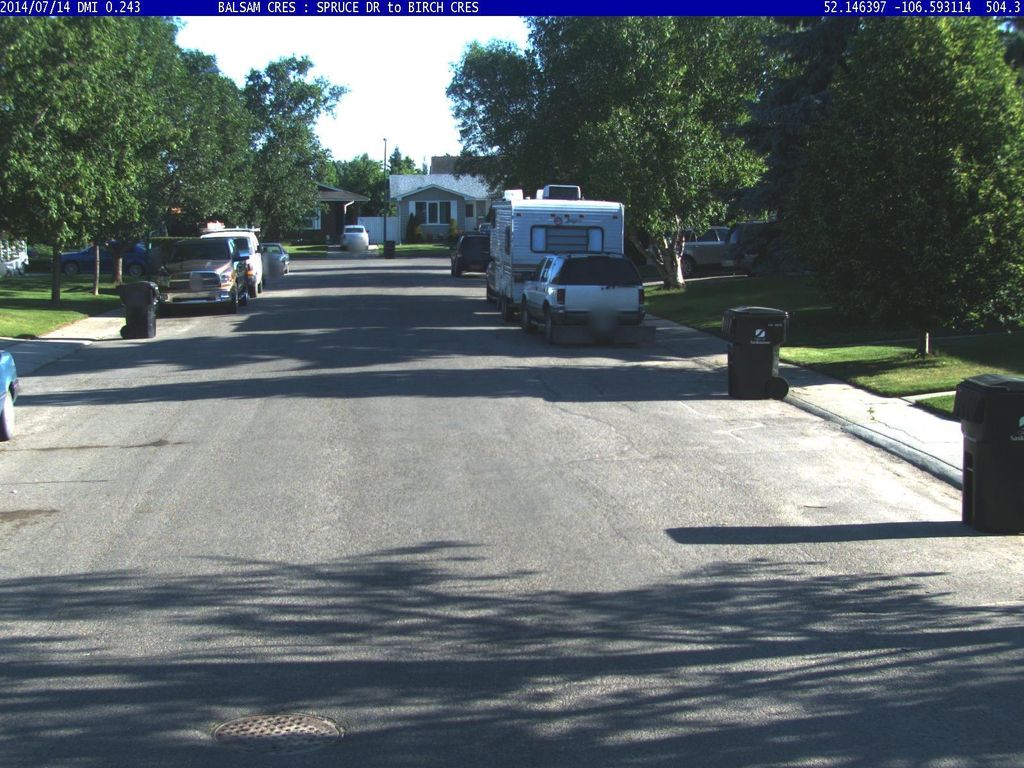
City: saskatoon